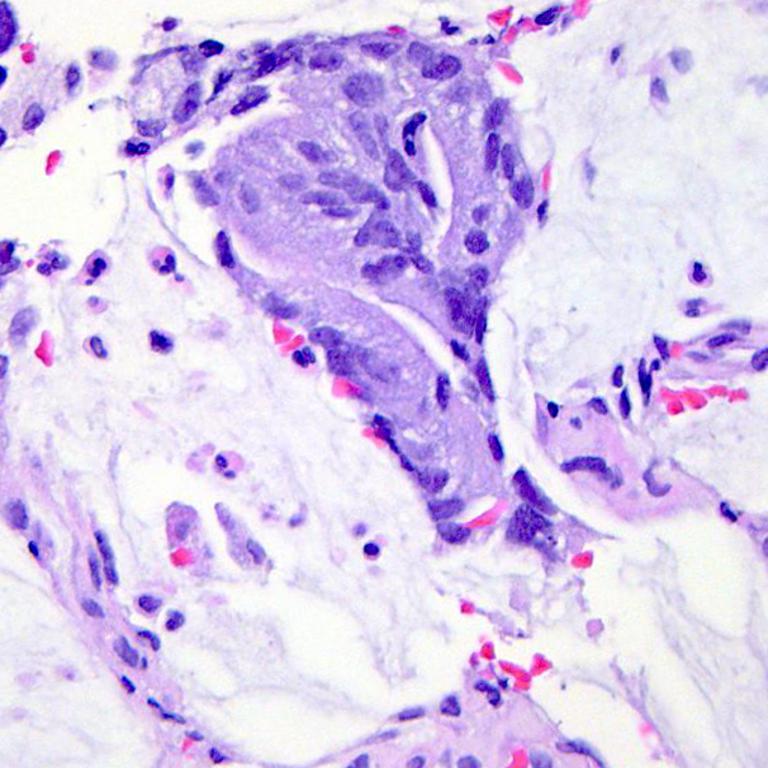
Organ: colon
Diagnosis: adenocarcinomas